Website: bh-photo
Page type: billing-address
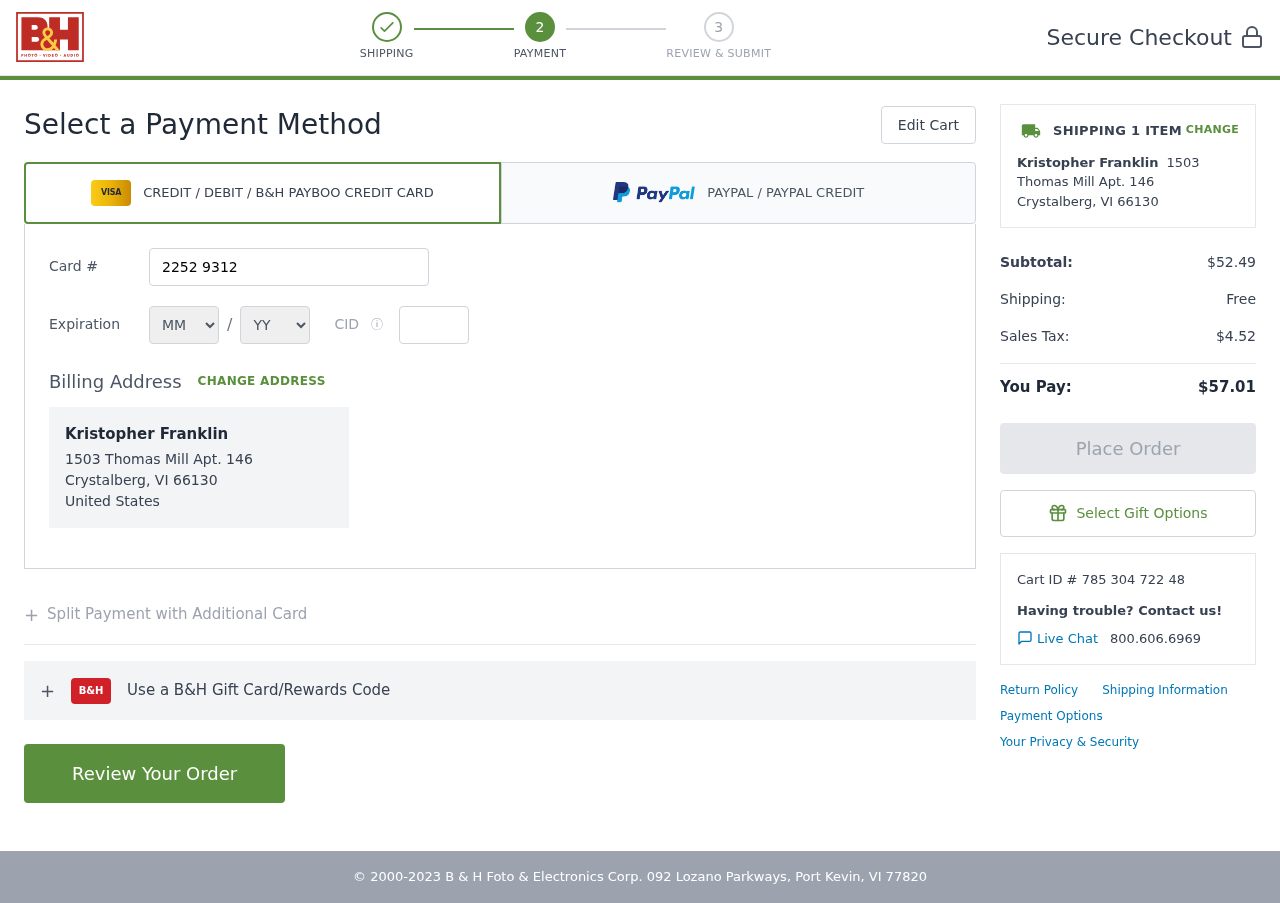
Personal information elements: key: PII_CARD_CVV
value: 260
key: PII_CARD_EXPIRY_MONTH
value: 04
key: PII_CARD_EXPIRY_YEAR
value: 26
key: PII_CARD_NUMBER
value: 2252 9312 1029 2089
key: PII_CITY_STATE_ZIP
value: Crystalberg, VI 66130
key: PII_COUNTRY
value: United States
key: PII_FULLNAME
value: Kristopher Franklin
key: PII_STREET
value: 1503 Thomas Mill Apt. 146
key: PII_FULLNAME2
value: Kristopher Franklin
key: PII_CITY
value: Crystalberg
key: PII_STATE
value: VI
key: PII_STATE_ABBR
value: VI
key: PII_POSTCODE
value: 66130
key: PII_POSTCODE_FULL
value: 66130
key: PII_CITY_STATE
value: Crystalberg, VI
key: PII_POSTCODE_NUMERIC
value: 66130
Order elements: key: ORDER_NUM_ITEMS
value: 1
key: ORDER_SUBTOTAL
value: $52.49
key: ORDER_SHIPPING_COST
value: Free
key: ORDER_TAX
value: $4.52
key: ORDER_TOTAL
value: $57.01
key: ORDER_ID
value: Cart ID # 785 304 722 48